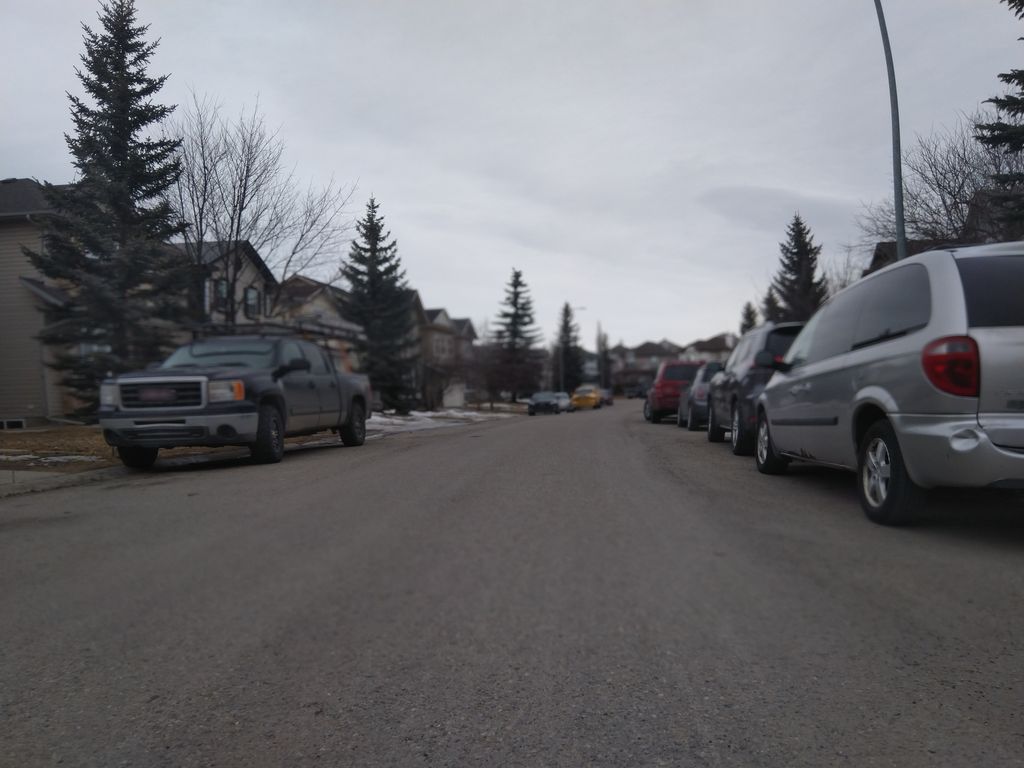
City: calgary